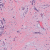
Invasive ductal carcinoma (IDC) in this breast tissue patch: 1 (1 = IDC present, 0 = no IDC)